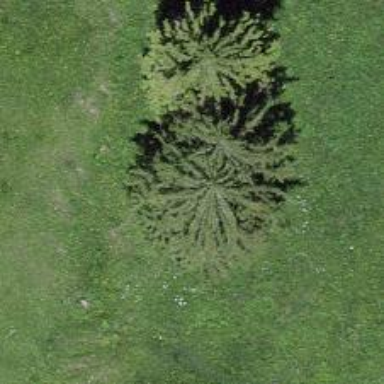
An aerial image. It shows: Needle-leaved tree in its natural environment.